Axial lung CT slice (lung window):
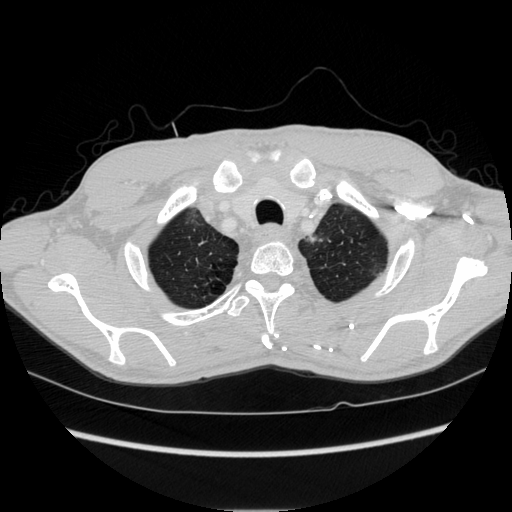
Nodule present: no